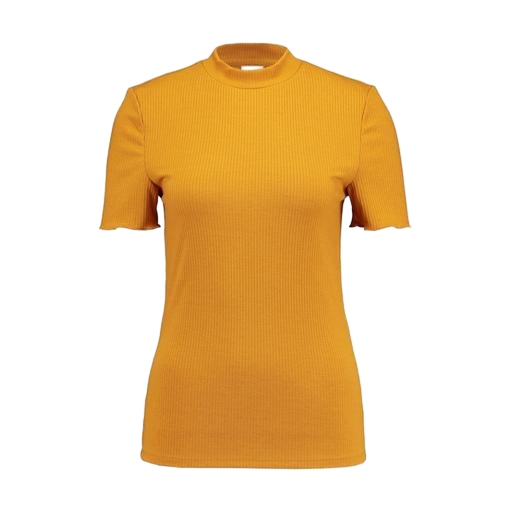
high-neck ribbed-jersey t-shirt, yellow skinny-fit stretch polo shirt, yellow skinny-fit polo shirt, white background